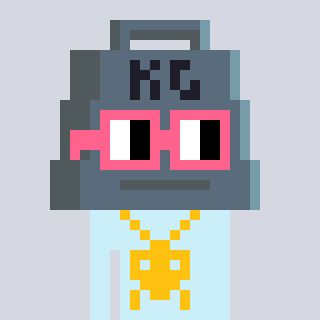
a pixel art character with square pink glasses, a weight-shaped head and a cold-colored body on a cool background